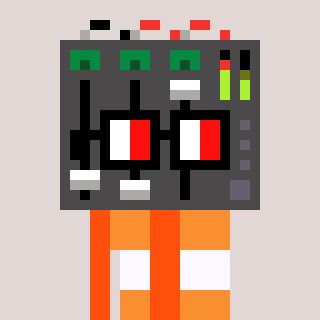
a pixel art character with square glasses with black frames and red eyes, a mixer-shaped head and a orange-colored body on a warm background